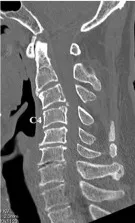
Imaging findings of the cervical spine of the patient before surgery (A-C). (B) Sagittal reconstruction computed tomography (CT) image revealing disc space narrowing with a posterior spur at C5-C6 and C6-C7 and postdiscal ossification at C3-C4. Anterior-posterior radiographs of his right shoulder.
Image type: radiology (ct)